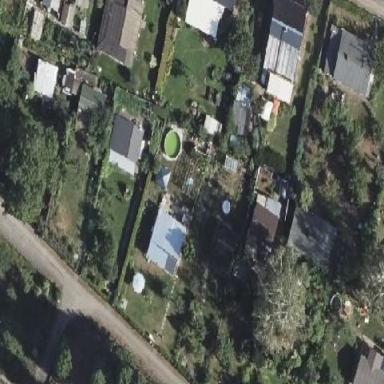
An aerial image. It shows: Plot in the allotments.